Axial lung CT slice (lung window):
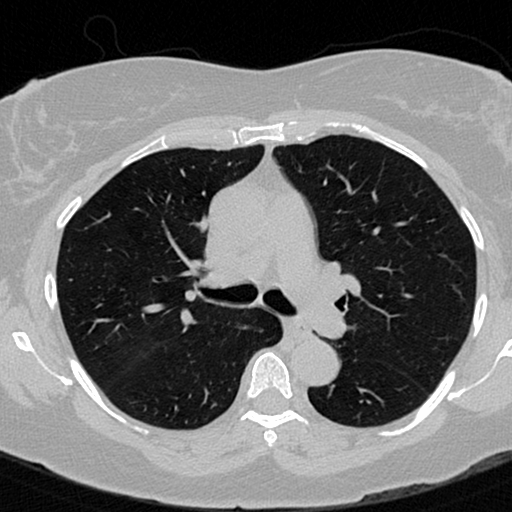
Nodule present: no